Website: slack
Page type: payment
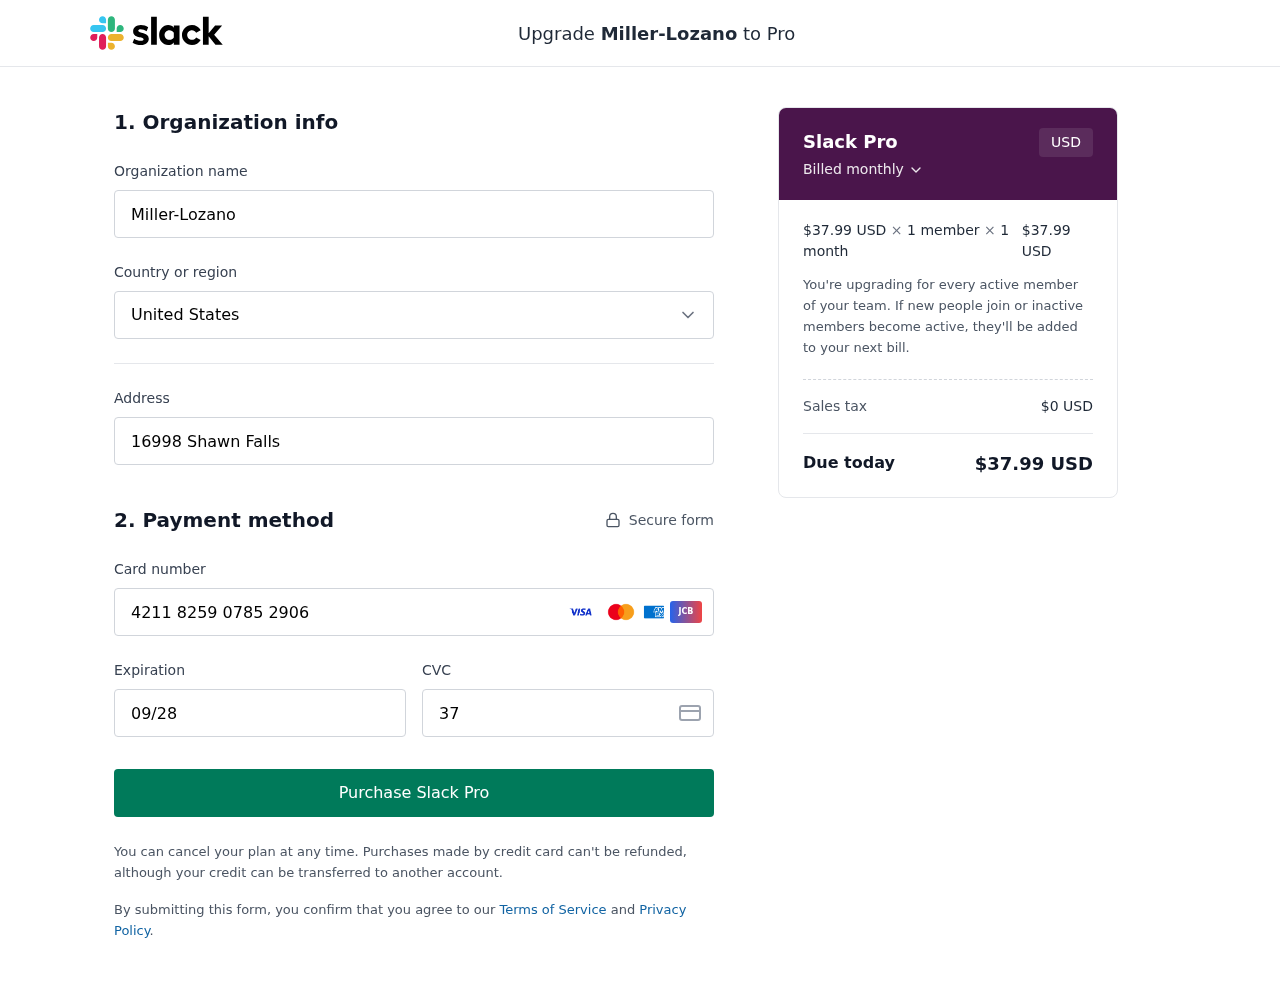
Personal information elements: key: PII_CARD_CVV
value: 375
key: PII_CARD_EXPIRY
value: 09/28
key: PII_CARD_NUMBER
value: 4211 8259 0785 2906
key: PII_COMPANY
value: Miller-Lozano
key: PII_COUNTRY
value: United States
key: PII_STREET
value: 16998 Shawn Falls
Product elements: key: PRODUCT1_PRICE
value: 37.99
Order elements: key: ORDER_SUBTOTAL
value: $37.99 USD
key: ORDER_TAX
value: $0 USD
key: ORDER_TOTAL
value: $37.99 USD